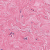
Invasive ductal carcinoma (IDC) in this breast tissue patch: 0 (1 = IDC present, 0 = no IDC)